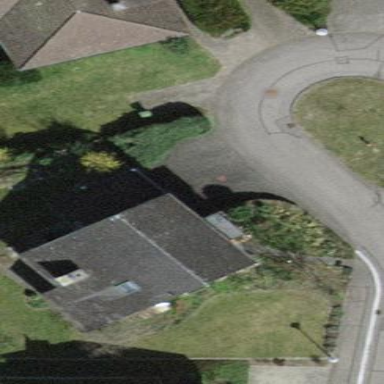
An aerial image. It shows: Building with tiled roof.